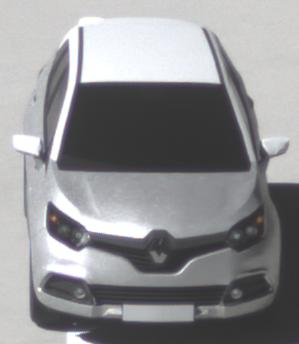
Make: Renault
Model: Captur ENERGY TCe 90
Detailed model: Captur (I)
Model produced from: 2013/06
Model produced until: 2015/05
Doors: 5
Color: white
Road condition: dry road
Daytime: midday
Contrast: high contrast